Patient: sex F, age 39
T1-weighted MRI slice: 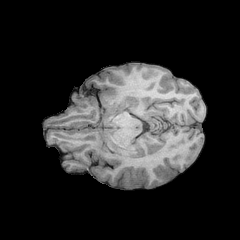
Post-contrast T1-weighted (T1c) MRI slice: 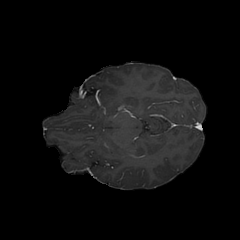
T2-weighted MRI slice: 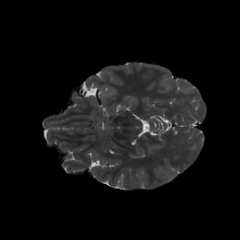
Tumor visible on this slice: yes
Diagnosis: Astrocytoma, IDH-mutant
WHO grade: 2